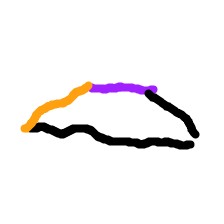
Shape: trapezoid